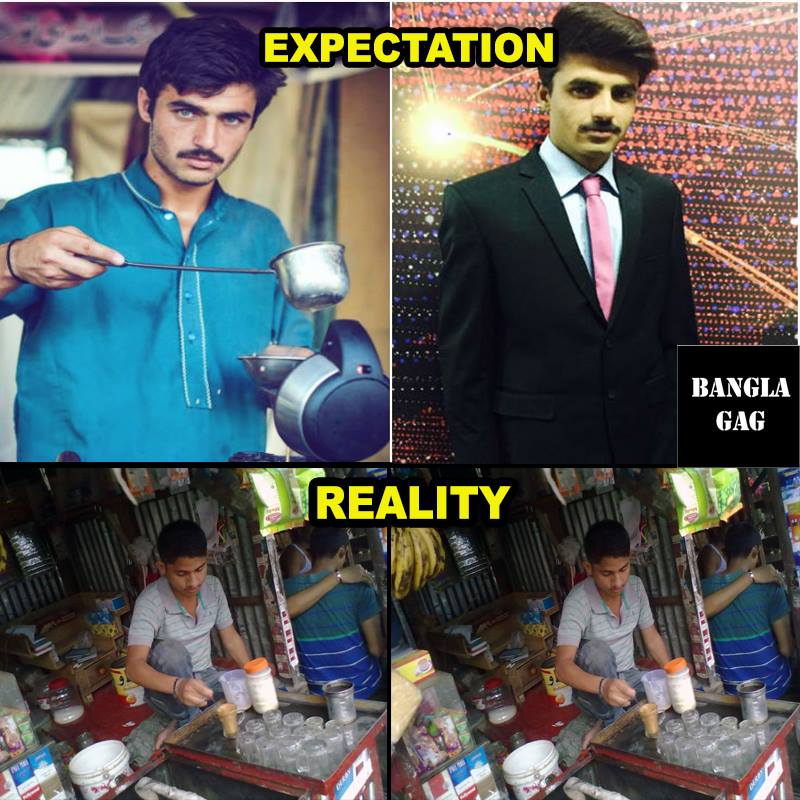
Caption: EXPECTATION      REALITY
Label: hate